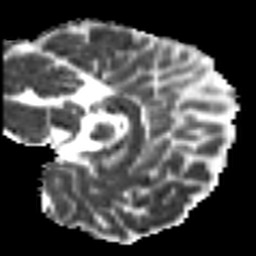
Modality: MD
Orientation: sagittal
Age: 25
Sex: male
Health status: ill
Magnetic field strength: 3 T
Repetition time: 9 s
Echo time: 0.093 s